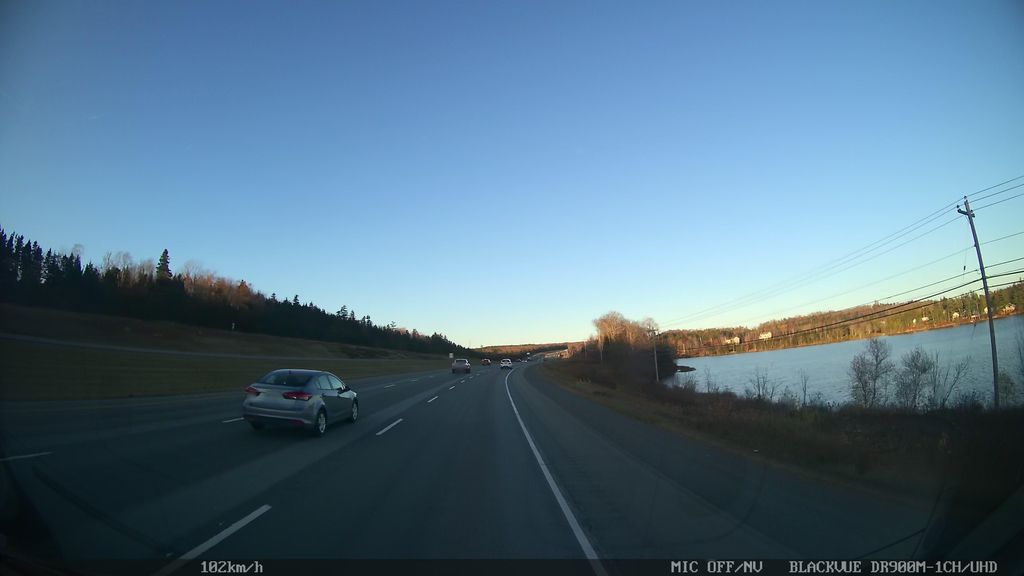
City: halifax